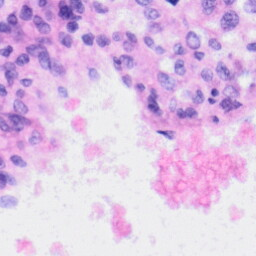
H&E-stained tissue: Liver